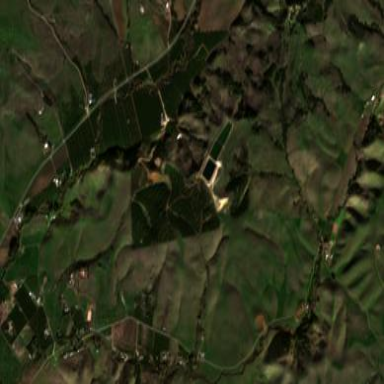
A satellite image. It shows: Orchard of avocado trees with broadleaved evergreen leaves.